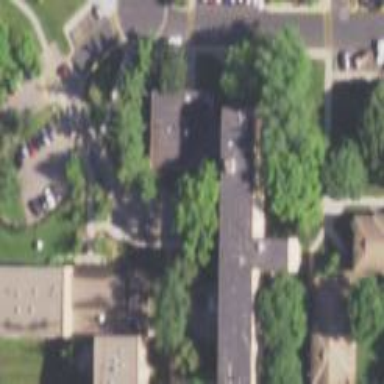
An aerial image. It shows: Dormitory building.